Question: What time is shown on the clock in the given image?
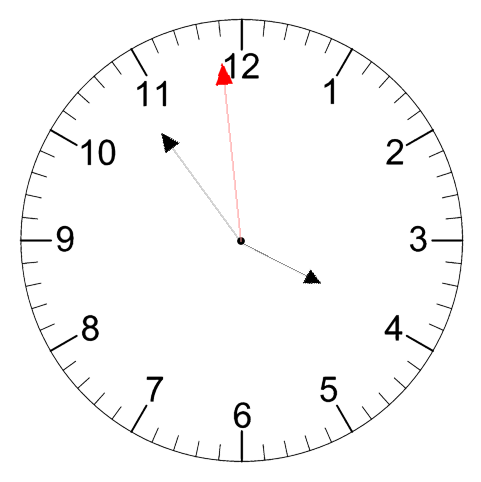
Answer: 03:53:59